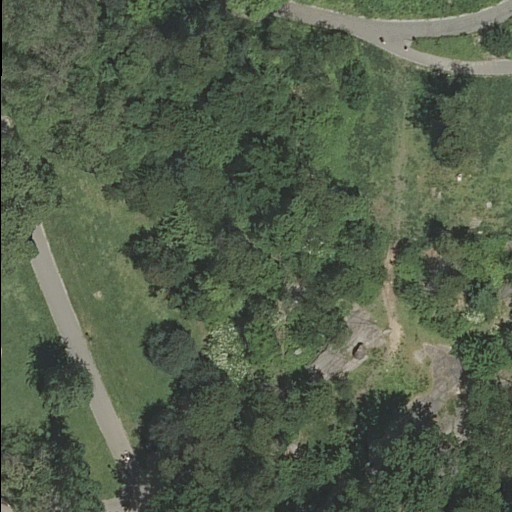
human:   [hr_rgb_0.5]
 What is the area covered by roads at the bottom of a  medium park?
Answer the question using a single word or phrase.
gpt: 0m2

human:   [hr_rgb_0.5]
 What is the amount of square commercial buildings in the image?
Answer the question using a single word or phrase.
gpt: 0

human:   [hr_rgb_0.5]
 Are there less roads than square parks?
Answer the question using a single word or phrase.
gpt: no

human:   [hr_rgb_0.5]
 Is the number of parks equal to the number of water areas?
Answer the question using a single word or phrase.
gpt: no

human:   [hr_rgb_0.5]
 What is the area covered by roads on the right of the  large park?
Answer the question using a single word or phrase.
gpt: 0m2

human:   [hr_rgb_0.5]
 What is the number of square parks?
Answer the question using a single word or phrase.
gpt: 0

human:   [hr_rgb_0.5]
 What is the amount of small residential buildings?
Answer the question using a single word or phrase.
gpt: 0

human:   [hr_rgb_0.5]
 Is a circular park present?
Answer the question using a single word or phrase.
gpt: no

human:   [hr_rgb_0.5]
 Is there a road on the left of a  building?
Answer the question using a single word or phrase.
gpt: no

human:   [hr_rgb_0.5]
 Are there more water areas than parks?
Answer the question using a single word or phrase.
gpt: no

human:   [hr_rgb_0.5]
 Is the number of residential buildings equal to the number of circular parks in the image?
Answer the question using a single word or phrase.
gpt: yes

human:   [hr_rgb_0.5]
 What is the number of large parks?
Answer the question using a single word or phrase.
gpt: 1

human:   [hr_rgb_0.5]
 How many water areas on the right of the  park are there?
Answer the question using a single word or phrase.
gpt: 0

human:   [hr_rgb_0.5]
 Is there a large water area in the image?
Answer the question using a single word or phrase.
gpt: no

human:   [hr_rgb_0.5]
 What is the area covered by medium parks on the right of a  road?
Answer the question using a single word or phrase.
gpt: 0m2

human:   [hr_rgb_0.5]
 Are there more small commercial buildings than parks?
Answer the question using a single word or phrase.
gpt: no

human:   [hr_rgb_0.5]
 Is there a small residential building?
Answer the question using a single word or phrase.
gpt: no

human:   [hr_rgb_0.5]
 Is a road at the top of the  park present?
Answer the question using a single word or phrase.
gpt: no

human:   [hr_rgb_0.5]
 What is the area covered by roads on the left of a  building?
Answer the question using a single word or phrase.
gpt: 0m2

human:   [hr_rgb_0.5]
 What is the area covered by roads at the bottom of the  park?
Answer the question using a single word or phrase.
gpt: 0m2

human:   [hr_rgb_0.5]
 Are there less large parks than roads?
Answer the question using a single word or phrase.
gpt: yes

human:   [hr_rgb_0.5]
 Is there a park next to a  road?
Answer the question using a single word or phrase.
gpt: yes

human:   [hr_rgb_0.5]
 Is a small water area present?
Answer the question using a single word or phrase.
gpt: no

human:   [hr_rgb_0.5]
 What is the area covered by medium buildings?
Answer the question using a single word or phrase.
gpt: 0m2

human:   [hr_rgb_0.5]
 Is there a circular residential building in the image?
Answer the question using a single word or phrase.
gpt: no

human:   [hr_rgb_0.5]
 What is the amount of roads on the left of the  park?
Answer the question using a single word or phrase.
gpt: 5

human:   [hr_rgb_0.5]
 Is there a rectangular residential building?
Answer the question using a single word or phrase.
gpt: no

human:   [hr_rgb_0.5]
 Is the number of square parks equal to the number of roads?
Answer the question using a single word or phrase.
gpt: no

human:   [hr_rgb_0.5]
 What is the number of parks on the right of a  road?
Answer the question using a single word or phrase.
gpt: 1

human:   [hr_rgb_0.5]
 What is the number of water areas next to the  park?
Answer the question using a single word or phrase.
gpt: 0

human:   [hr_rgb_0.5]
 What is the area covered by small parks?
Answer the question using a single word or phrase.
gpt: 0m2

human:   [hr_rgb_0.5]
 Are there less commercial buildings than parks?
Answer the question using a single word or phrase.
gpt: yes

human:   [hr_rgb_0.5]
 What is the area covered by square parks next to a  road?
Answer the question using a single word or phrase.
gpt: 0m2

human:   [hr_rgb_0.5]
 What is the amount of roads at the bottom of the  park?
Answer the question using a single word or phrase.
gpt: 5

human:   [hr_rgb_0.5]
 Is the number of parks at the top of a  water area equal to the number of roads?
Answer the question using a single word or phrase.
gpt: no

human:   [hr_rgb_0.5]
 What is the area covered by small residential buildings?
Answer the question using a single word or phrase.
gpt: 0m2